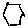
Label: hexagon